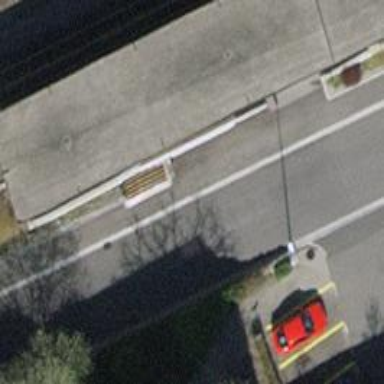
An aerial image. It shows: Steps with asphalt surface.